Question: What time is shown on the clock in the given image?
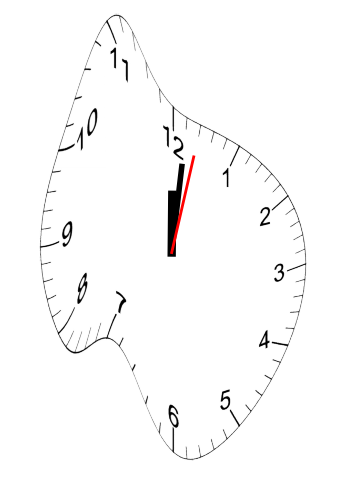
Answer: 12:01:02